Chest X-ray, PA view. Patient: 26 years old, sex M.
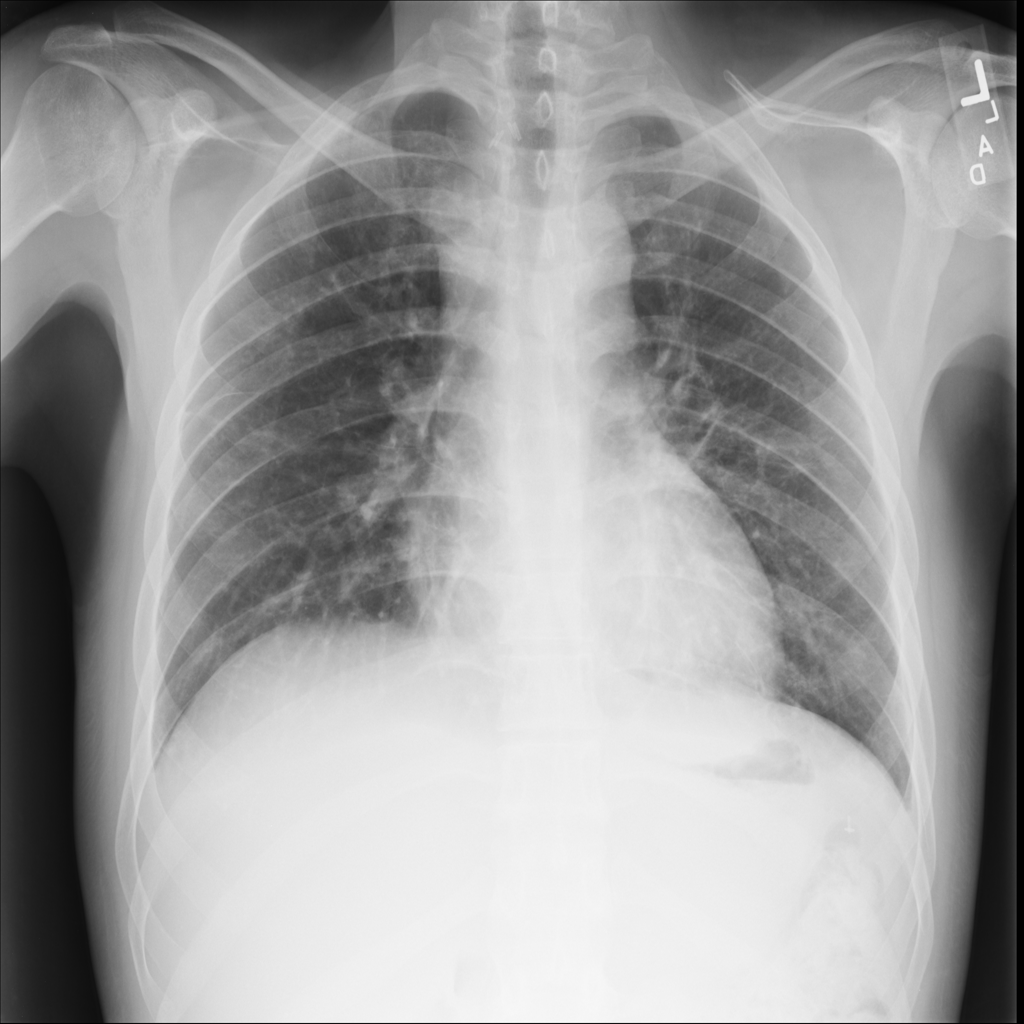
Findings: No Finding